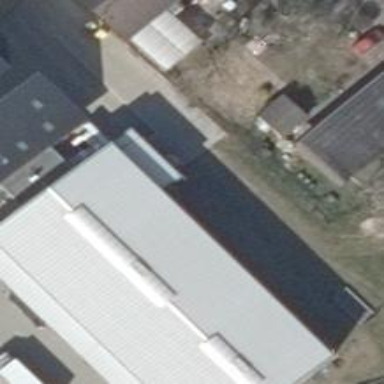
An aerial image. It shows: Warehouse.